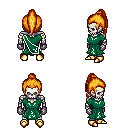
a pixel art fantasy rpg character, male body template, skeleton, sash dress, white pants, light blonde long topknot hairstyle, metal gloves, gold boots, four views (front, back, left, right), 2x2 character sprite sheet, small pixel art, hard edges, no anti-aliasing